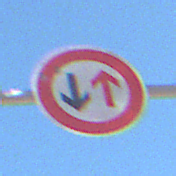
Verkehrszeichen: VorrangDesGegenverkehrs
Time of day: Midday
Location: Outdoor (Nature)
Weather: Clear
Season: Summer
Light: Natural